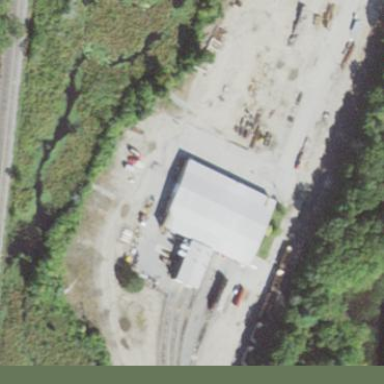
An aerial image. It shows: Industrial building.